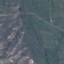
Land use / land cover: HerbaceousVegetation